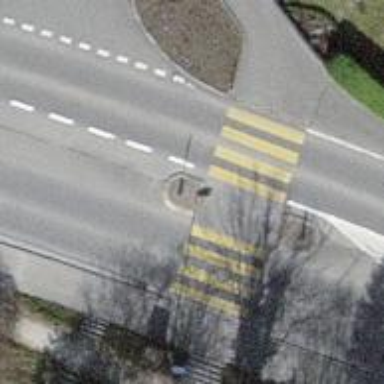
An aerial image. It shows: Uncontrolled crossing with yellow zebra marking and island in the middle.